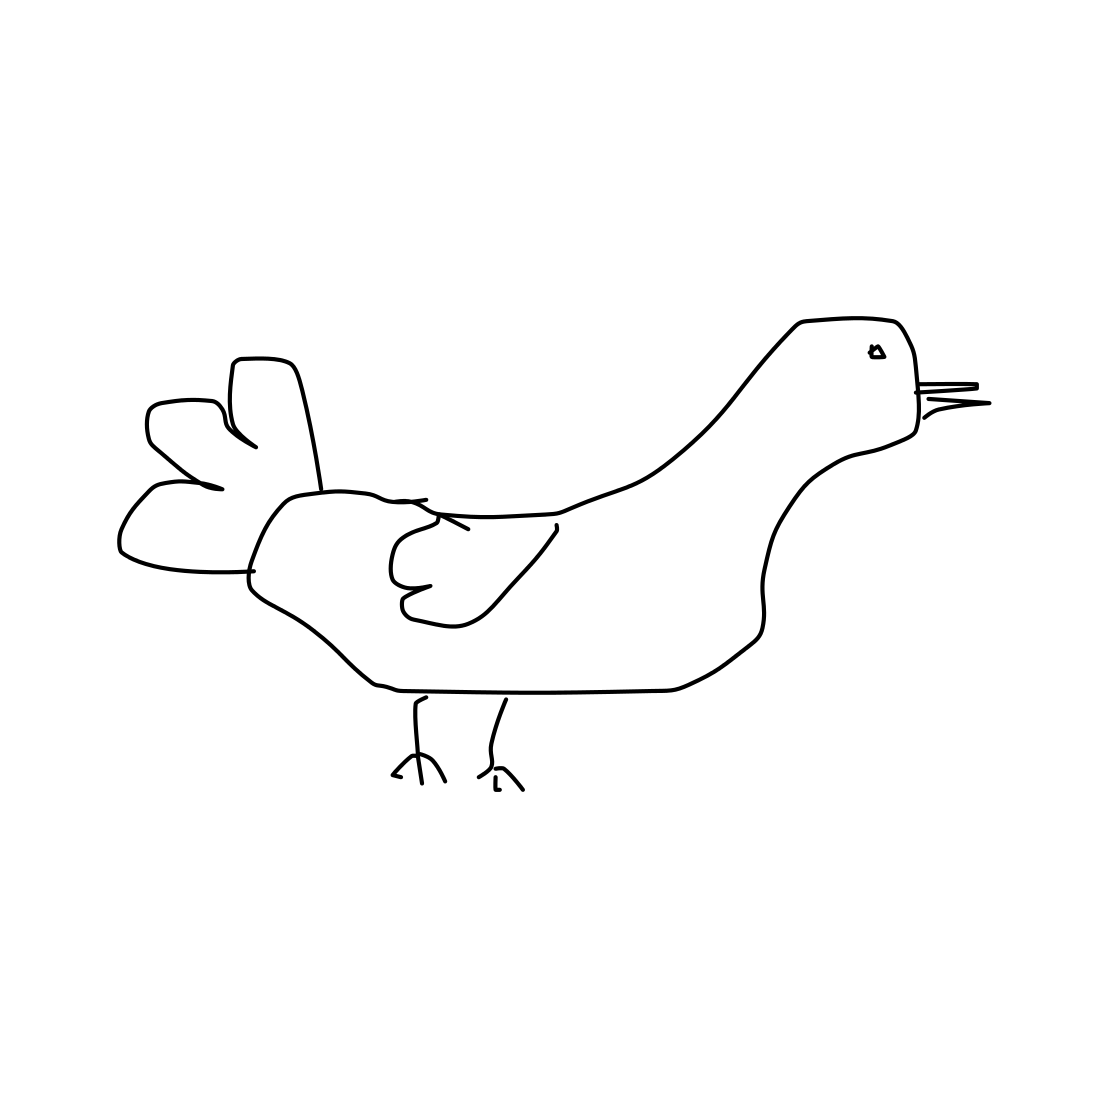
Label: pigeon